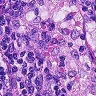
Metastatic tissue present: no